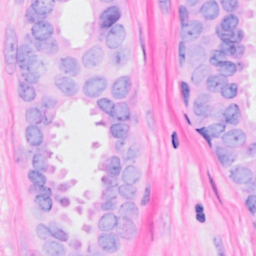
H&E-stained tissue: Breast